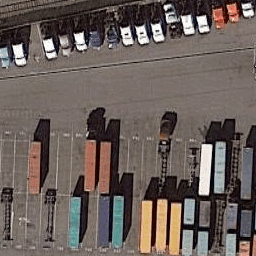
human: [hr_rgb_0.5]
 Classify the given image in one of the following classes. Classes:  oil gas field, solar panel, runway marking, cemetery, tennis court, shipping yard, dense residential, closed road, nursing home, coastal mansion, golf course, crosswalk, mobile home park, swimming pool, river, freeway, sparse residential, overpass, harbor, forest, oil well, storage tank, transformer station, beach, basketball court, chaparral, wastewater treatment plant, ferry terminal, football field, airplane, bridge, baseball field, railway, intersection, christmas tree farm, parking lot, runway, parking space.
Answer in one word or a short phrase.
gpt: shipping yard